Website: bh-photo
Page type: customer-info-address
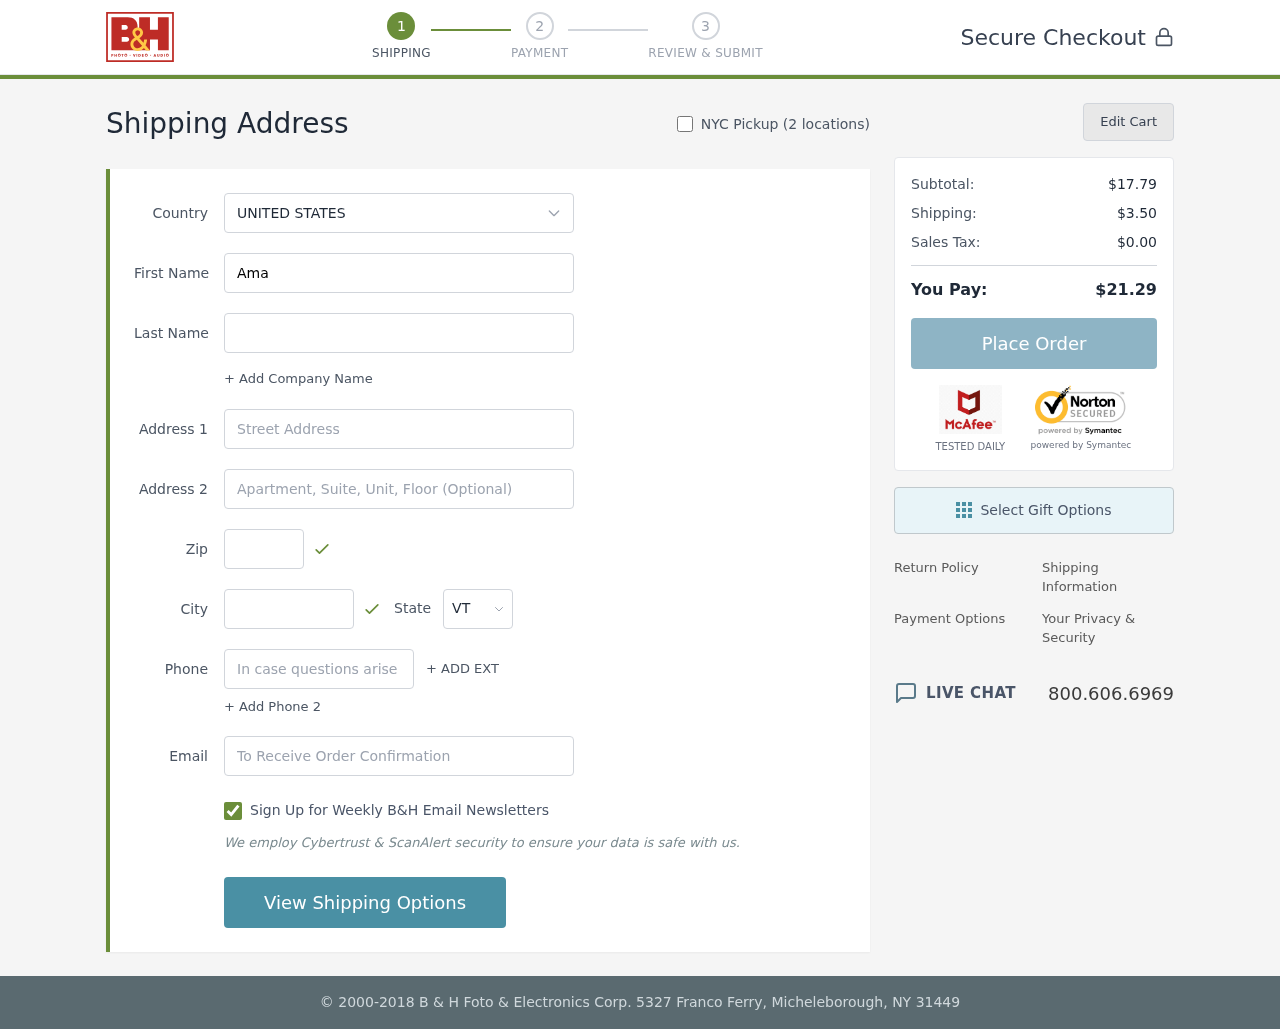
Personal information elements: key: PII_CITY
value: Port Tiffany
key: PII_COUNTRY
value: United States
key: PII_EMAIL
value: amandavillarreal@yahoo.com
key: PII_FIRSTNAME
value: Amanda
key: PII_LASTNAME
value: Villarreal
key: PII_PHONE
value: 3744516064
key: PII_POSTCODE
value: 55040
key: PII_STATE_ABBR
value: VT
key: PII_STREET
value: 8877 Dean Ports
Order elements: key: ORDER_SUBTOTAL
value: $17.79
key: ORDER_SHIPPING_COST
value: $3.50
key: ORDER_TAX
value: $0.00
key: ORDER_TOTAL
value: $21.29